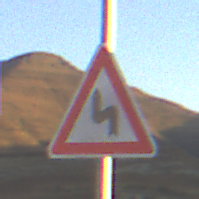
Verkehrszeichen: DoppelkurveZunaechstLinks
Umgebung: Outdoor, Nature
Tageszeit: SunriseSunset
Wetter: Clear
Licht: Natural
Jahreszeit: NotSpecified
Kontrast: HighContrast